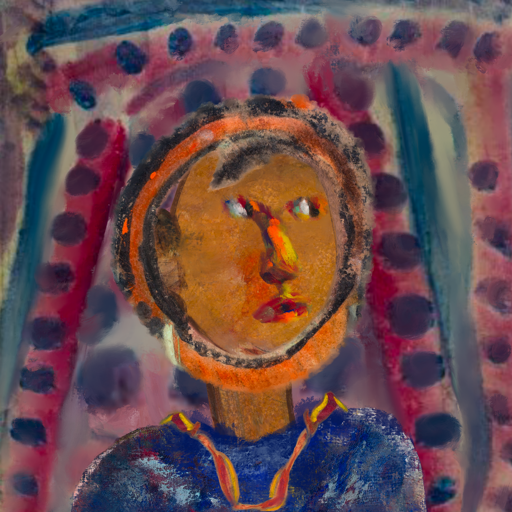
Background: HillGirl, Head And Neck Side: Pipe, Face Side: An_Impression, Bust: Irani, Hair Side: Childish, Head Accessory: Blank, Second Necklace: Gypsy_Mother_1, Necklace: Blank, Baby: Blank